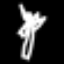
Label: palm tree